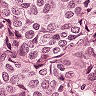
Metastatic tissue present: yes